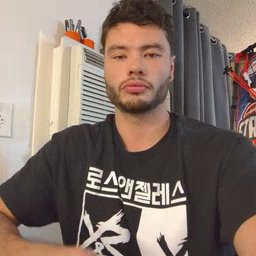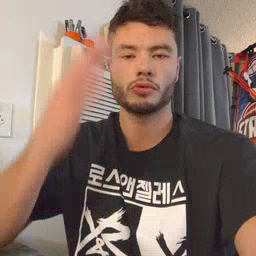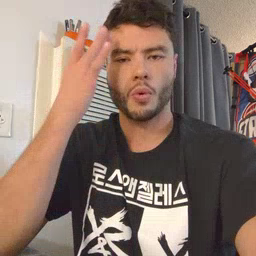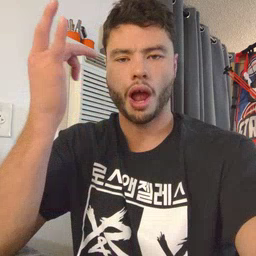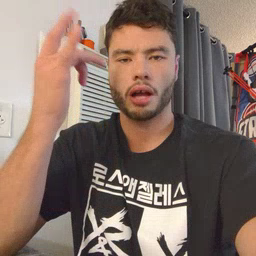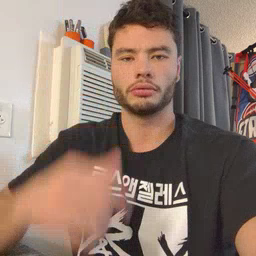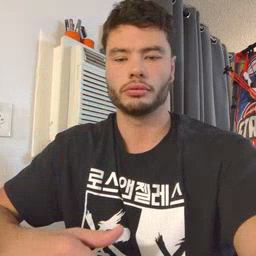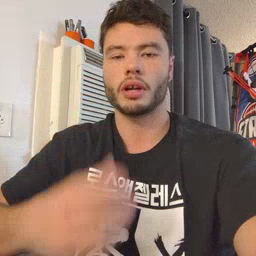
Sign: why